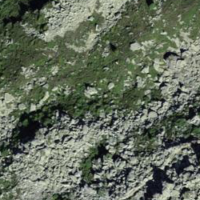
EUNIS habitat code: 31
Species observed at this site:
Phoenicurus ochruros
Montifringilla nivalis
Tichodroma muraria
Pyrrhocorax graculus
Prunella collaris